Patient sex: M
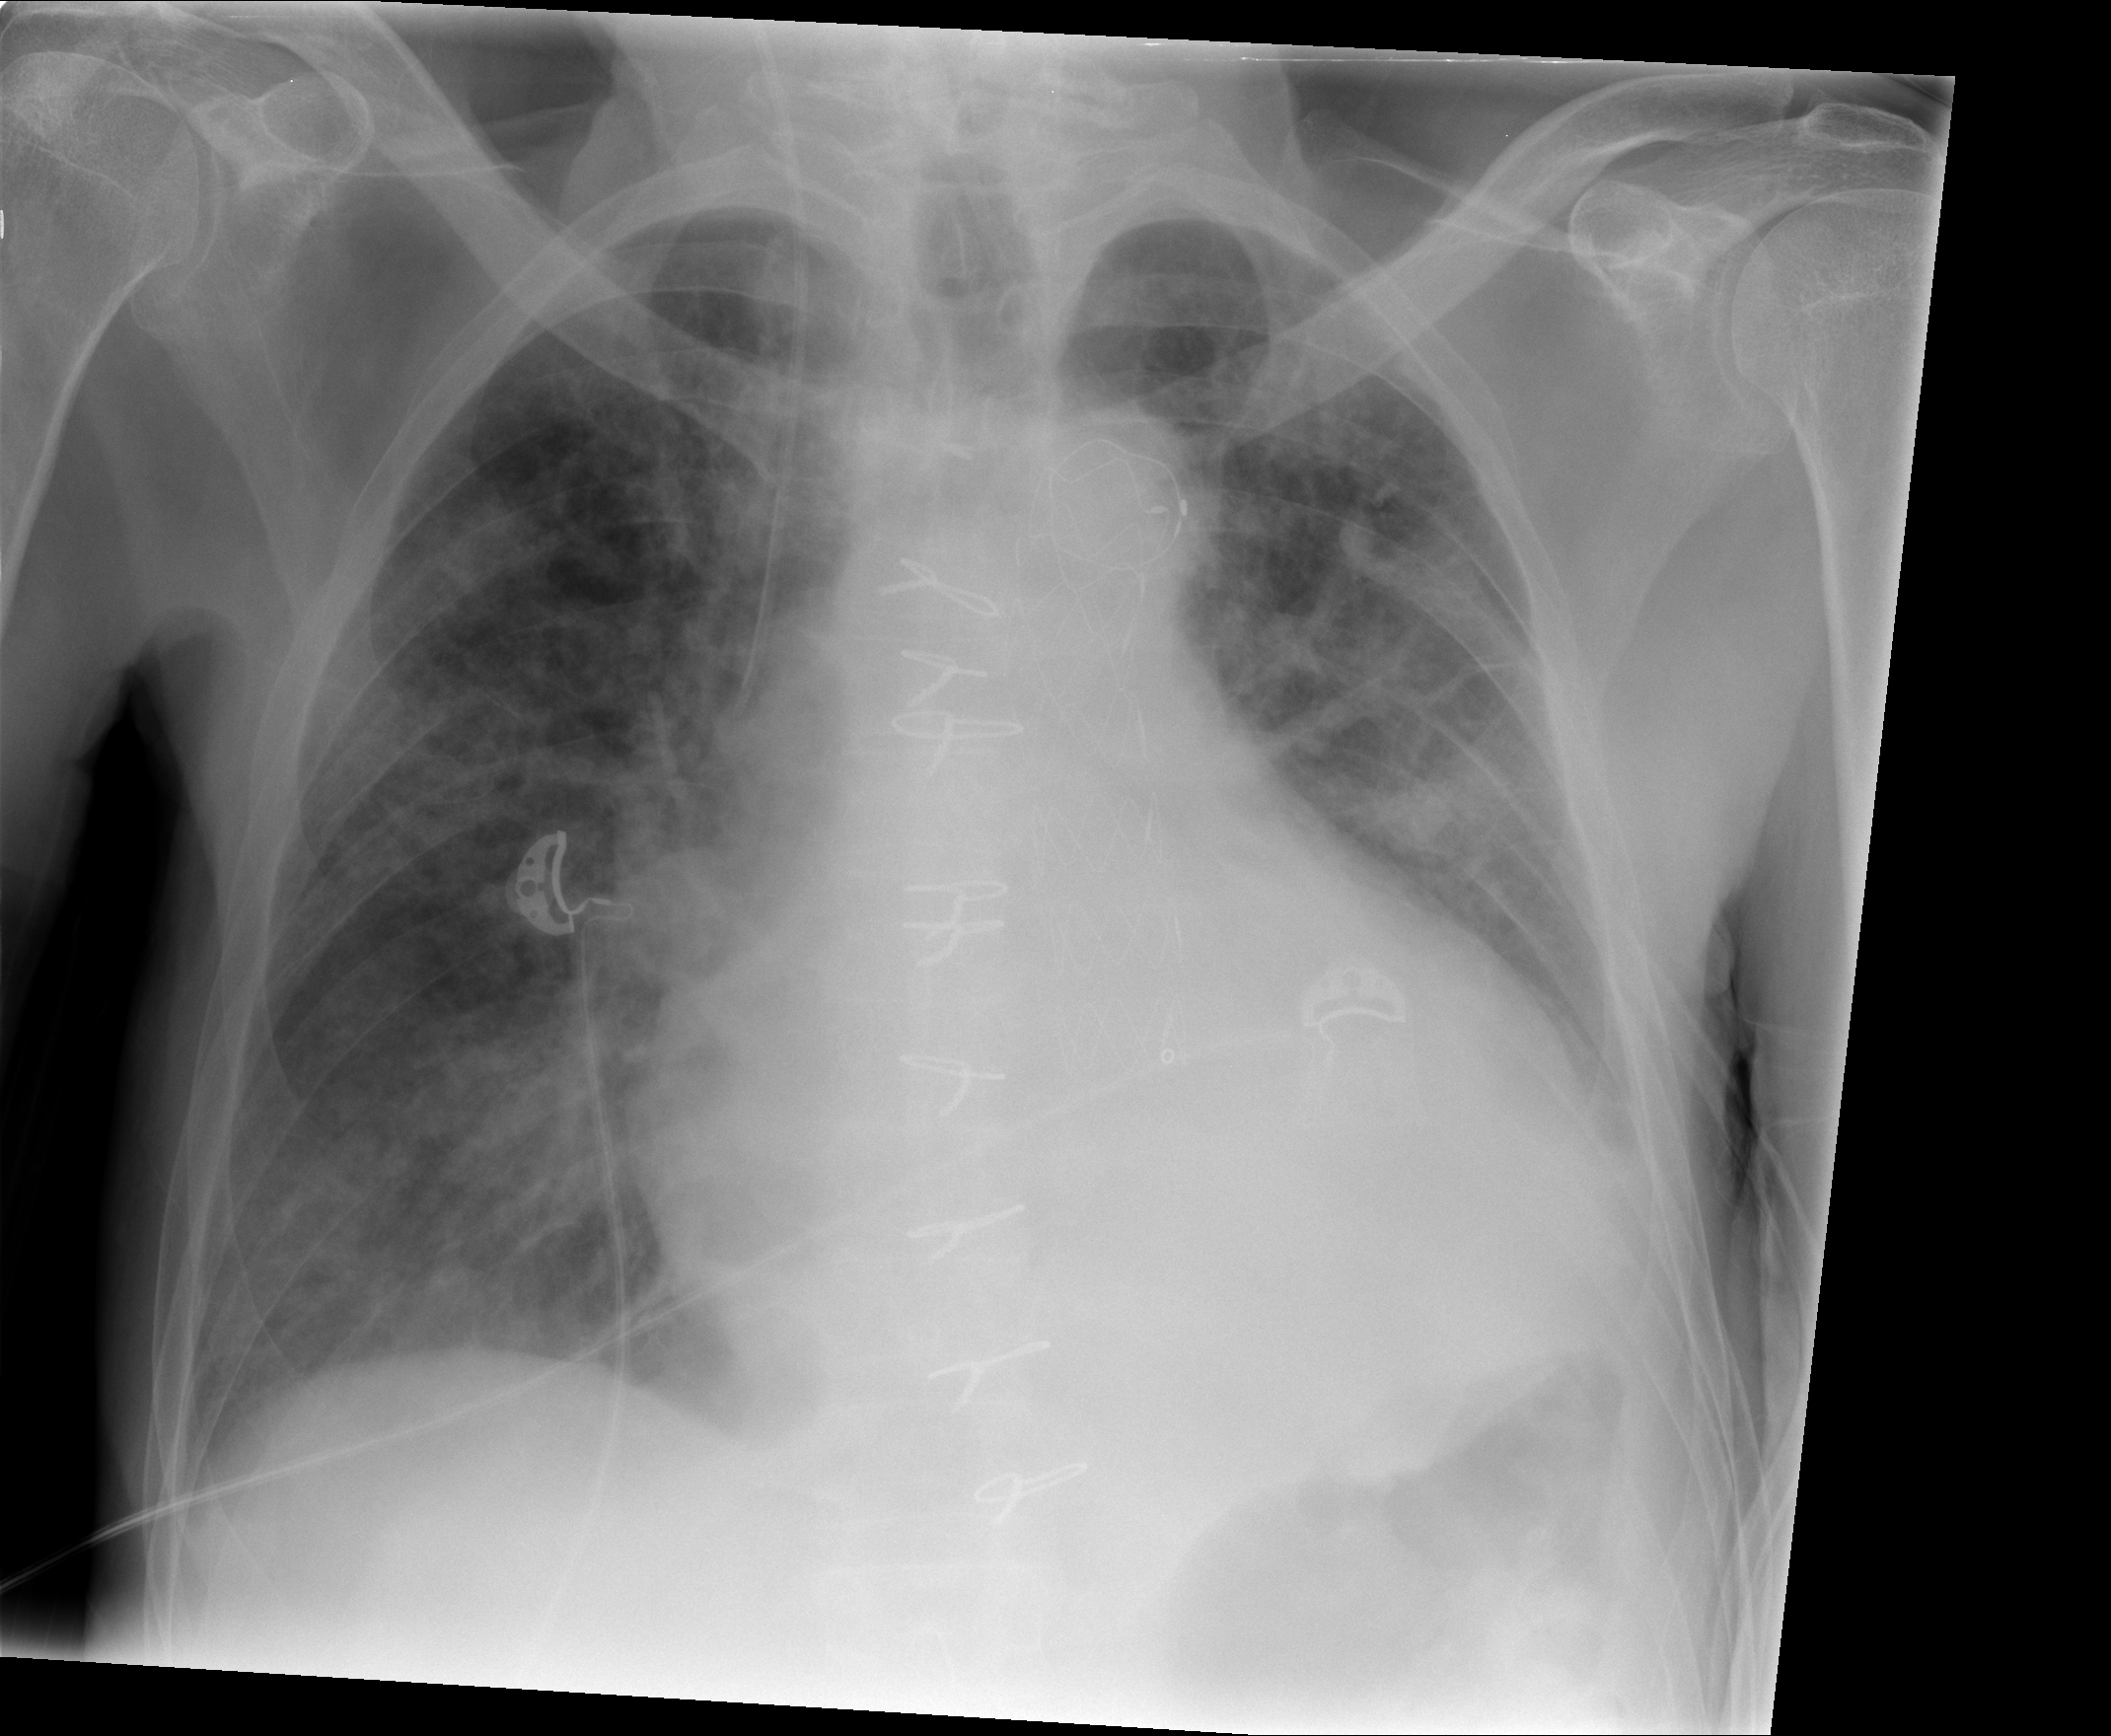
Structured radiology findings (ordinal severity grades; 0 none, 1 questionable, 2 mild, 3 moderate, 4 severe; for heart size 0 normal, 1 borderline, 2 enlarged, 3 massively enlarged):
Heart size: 2
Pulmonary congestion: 2
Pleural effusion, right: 1
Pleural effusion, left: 2
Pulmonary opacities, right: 2
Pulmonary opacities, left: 2
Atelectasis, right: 2
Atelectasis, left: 2